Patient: sex F, age 86
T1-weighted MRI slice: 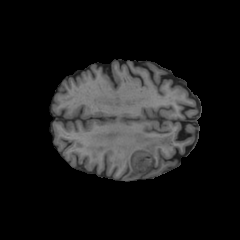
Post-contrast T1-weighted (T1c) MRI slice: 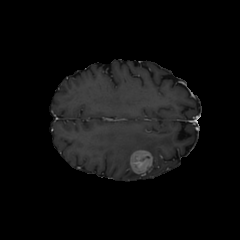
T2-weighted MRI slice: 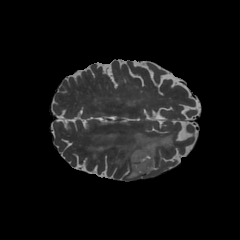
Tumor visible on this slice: yes
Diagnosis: Glioblastoma, IDH-wildtype
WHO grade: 4